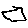
Label: hexagon